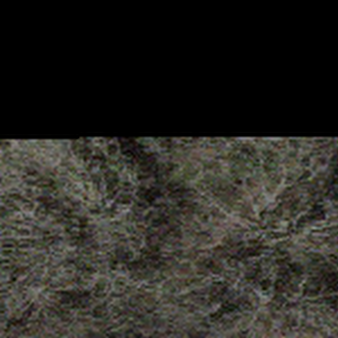
Label: other